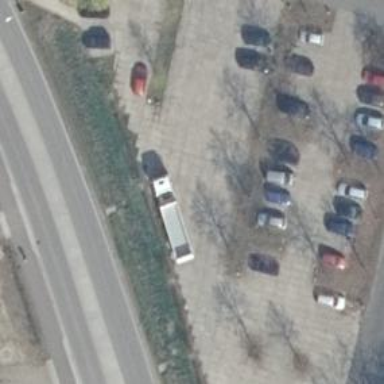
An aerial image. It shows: Parking area with surface.